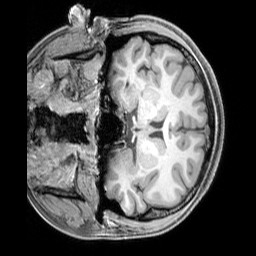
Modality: T1w
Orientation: coronal
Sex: female
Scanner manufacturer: siemens
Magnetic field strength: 3 T
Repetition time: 2.3 s
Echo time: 0.00226 s